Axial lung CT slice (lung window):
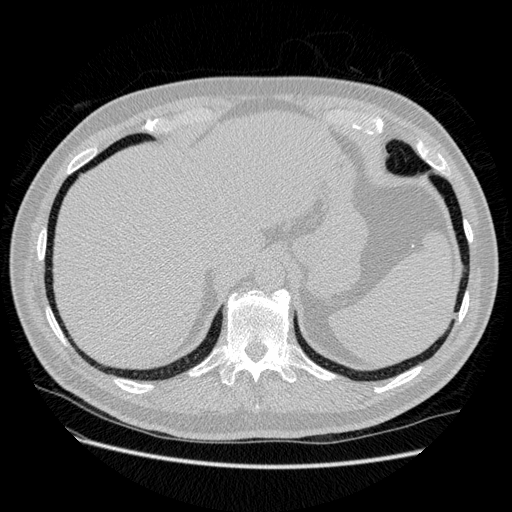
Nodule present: no